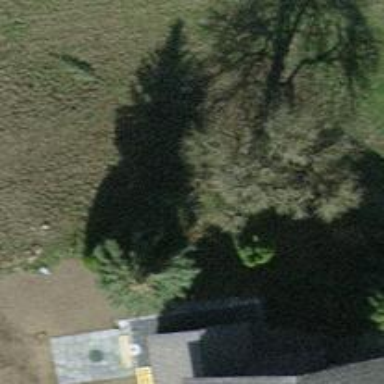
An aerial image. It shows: Broadleaved tree with lush foliage.